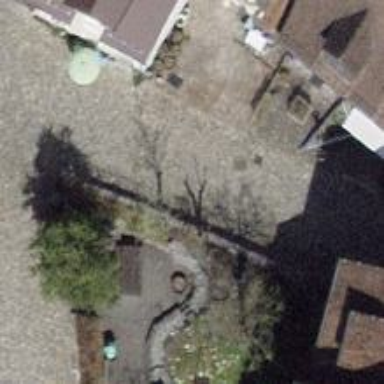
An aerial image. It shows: Living street with unhewn cobblestone surface.